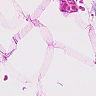
Metastatic tissue present: no